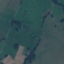
Land use / land cover class: Pasture